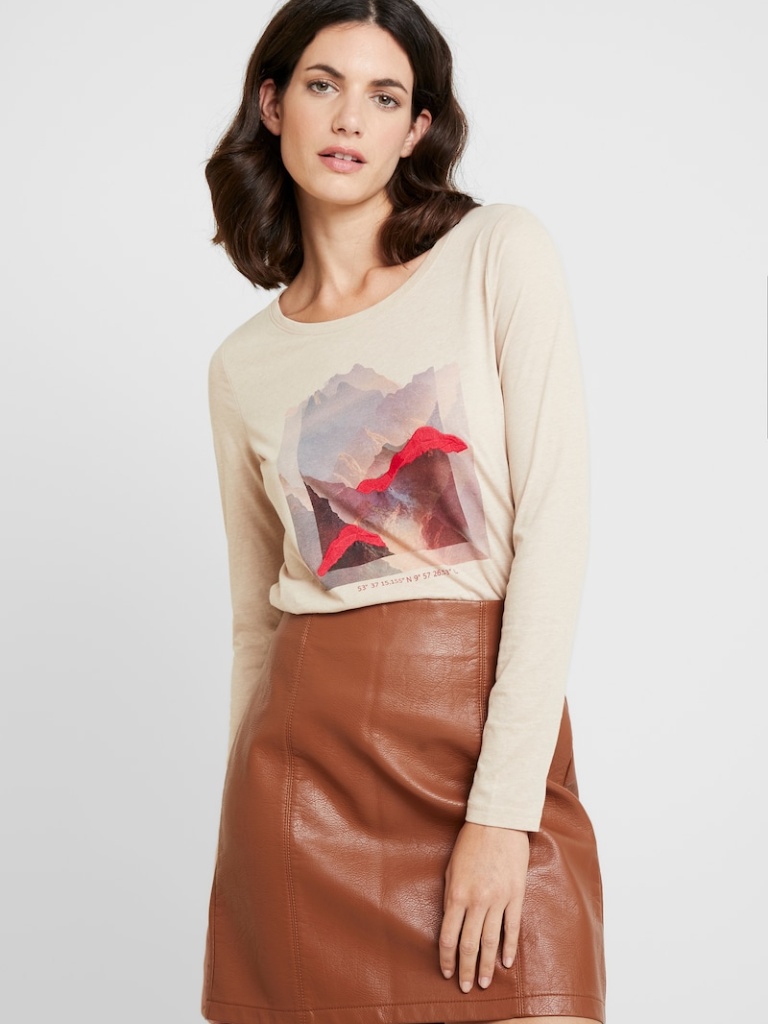
cotton relaxed a long-sleeved with the sleeves down hip length Fully Tucked in crew t-shirt